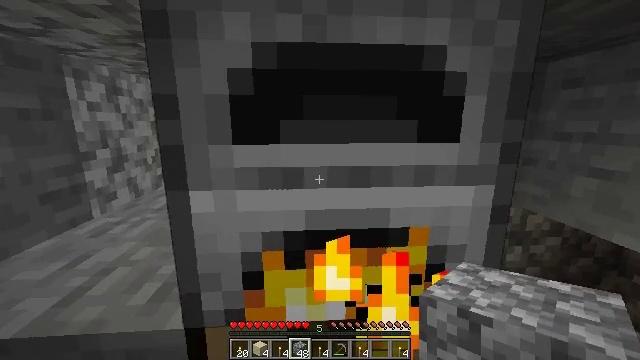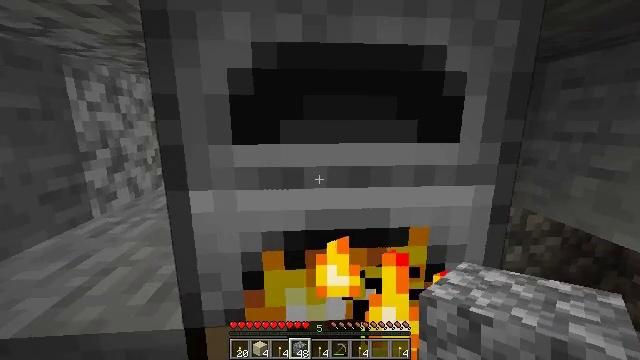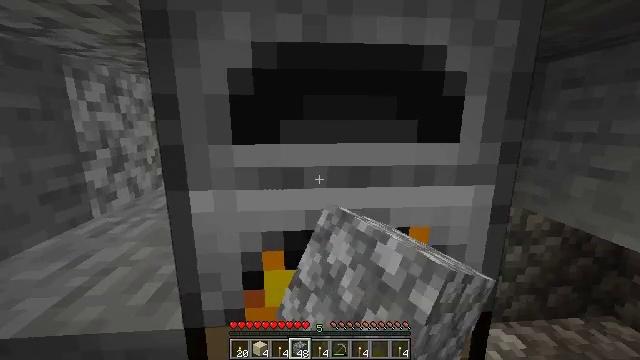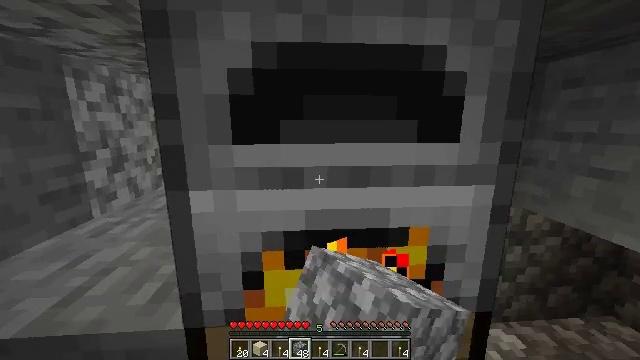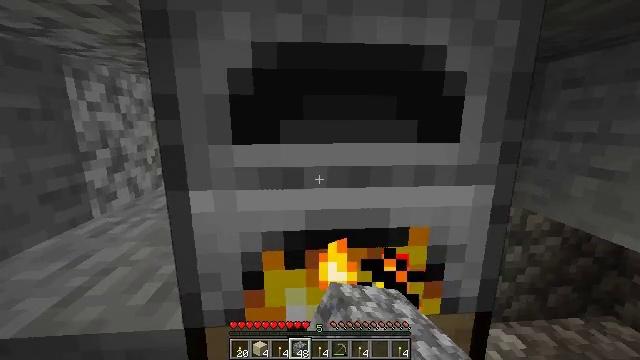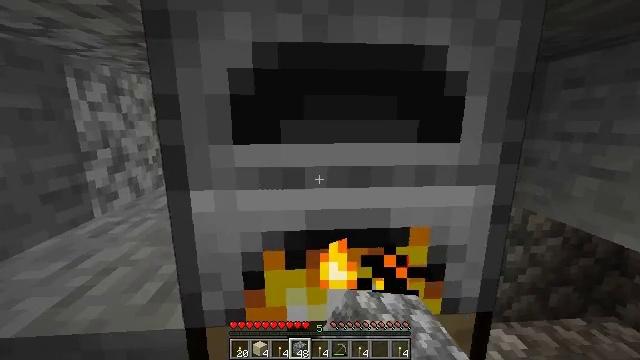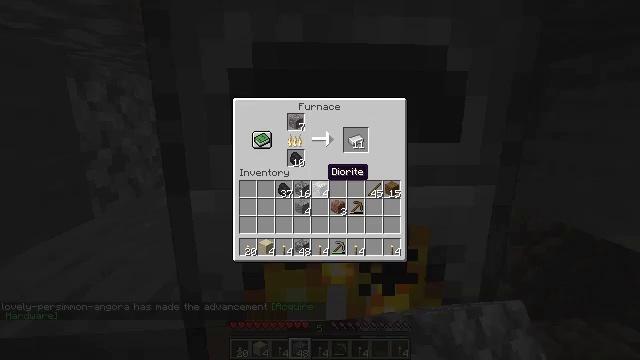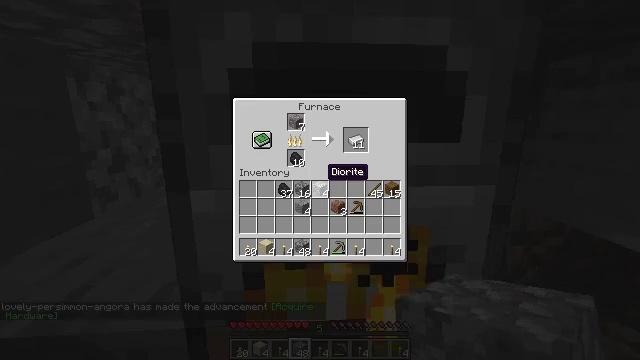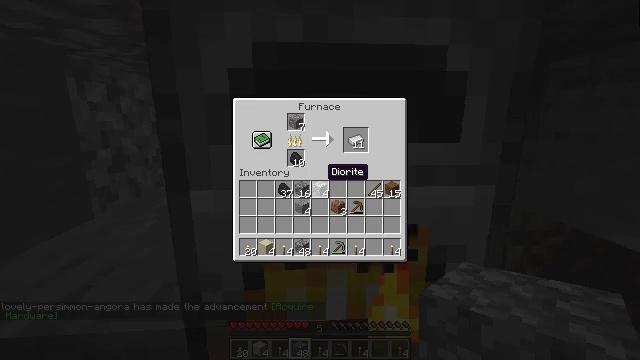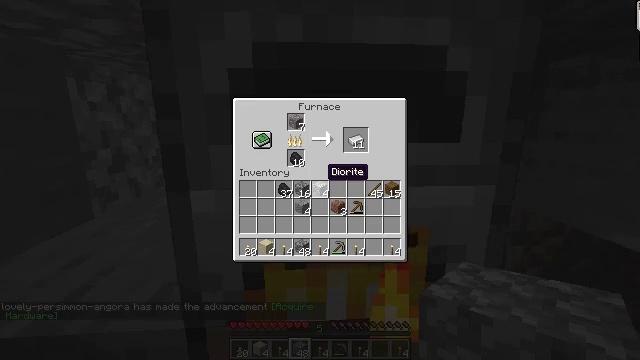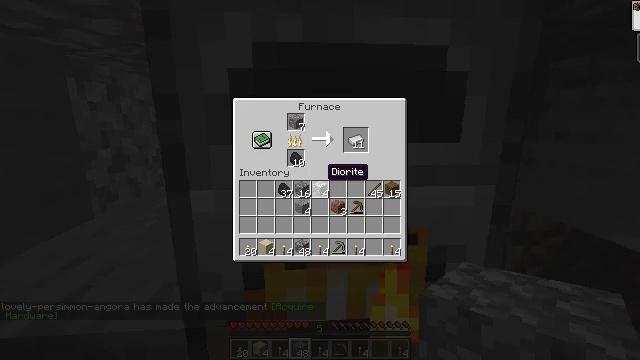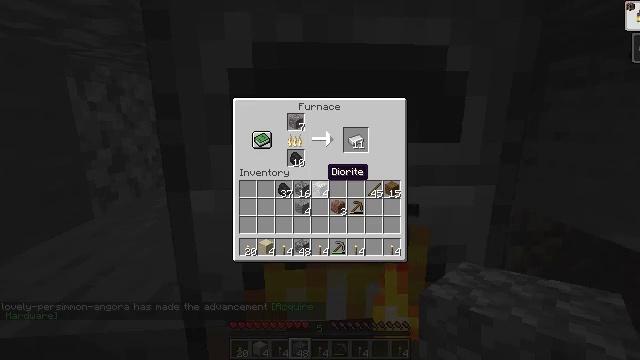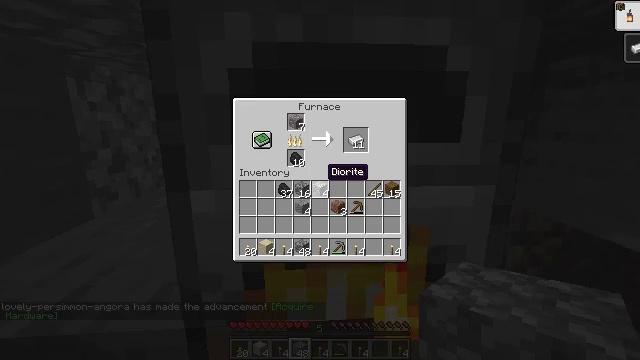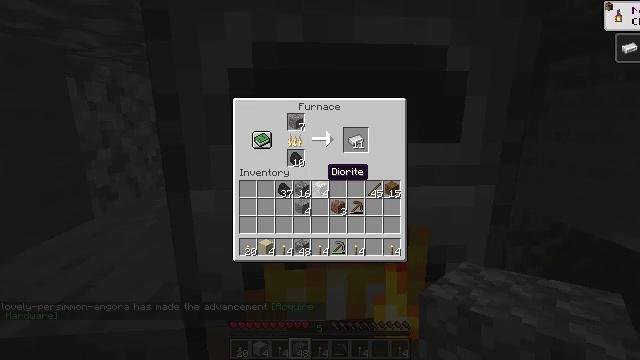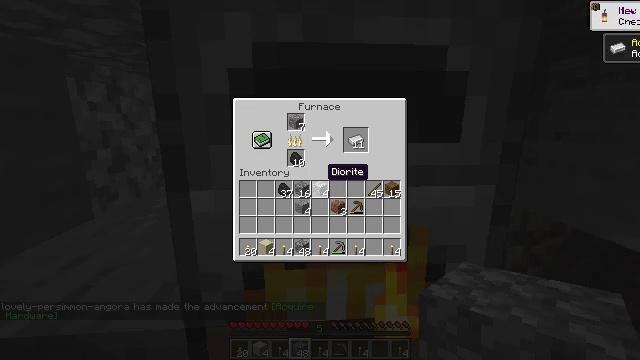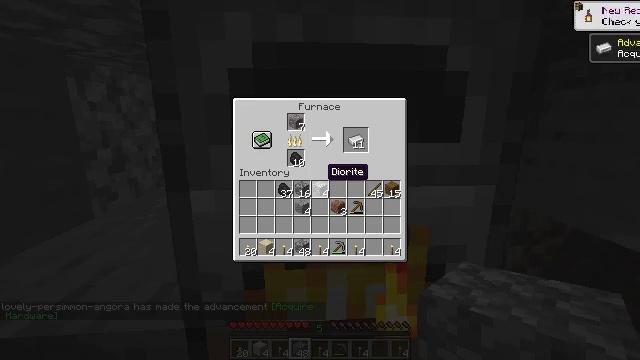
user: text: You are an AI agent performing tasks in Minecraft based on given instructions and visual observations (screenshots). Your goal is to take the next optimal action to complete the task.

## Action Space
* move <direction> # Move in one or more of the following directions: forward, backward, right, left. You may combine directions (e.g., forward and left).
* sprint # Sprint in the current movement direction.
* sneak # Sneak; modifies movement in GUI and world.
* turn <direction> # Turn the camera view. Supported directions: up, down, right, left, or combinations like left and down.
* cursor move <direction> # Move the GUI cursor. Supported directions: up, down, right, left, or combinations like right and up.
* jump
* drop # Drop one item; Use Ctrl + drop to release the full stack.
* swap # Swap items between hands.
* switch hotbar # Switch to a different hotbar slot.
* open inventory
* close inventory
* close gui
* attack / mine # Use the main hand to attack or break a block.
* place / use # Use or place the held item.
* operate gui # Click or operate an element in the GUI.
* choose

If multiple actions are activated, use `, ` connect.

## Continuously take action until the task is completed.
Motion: motion action
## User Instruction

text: Transform iron ore into an iron ingot using the furnace.
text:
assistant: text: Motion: use / place
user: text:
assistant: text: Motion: use / place
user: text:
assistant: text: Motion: use / place
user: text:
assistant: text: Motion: no_op
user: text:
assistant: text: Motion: no_op
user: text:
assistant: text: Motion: open gui
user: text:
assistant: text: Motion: no_op
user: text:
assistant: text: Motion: no_op
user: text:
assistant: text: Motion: no_op
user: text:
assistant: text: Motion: no_op
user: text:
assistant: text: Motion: no_op
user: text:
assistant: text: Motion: no_op
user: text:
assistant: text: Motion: no_op
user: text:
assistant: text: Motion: no_op
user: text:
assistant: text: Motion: no_op
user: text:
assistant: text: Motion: no_op
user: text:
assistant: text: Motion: no_op
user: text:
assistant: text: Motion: no_op
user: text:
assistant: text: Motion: no_op
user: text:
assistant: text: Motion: no_op
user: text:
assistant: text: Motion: no_op
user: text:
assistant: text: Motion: cursor move right
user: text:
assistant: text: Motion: cursor move right
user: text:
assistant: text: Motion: cursor move right
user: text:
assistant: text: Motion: cursor move right
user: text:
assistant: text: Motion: cursor move right
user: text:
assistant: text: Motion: no_op
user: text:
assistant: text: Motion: no_op
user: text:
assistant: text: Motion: no_op
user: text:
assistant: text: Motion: no_op